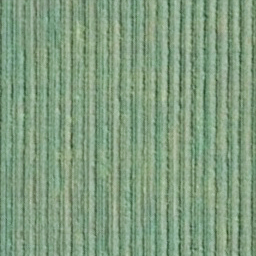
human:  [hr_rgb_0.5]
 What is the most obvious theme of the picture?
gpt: farmland